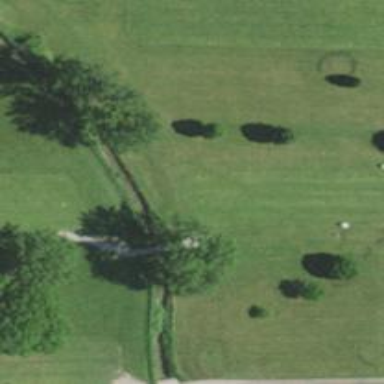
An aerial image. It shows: Path for both road and golf.